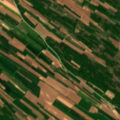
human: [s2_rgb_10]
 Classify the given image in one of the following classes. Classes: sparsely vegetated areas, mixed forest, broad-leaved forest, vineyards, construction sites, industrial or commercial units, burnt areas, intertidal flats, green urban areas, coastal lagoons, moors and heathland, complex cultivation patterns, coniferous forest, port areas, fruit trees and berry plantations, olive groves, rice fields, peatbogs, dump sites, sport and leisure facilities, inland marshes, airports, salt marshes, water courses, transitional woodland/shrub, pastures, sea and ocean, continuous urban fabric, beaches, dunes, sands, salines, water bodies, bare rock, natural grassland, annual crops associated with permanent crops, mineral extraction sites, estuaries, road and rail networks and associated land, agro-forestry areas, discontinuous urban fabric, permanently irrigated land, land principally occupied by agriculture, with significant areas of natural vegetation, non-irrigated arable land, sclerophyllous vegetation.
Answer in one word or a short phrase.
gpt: non-irrigated arable land, land principally occupied by agriculture, with significant areas of natural vegetation, broad-leaved forest, transitional woodland/shrub